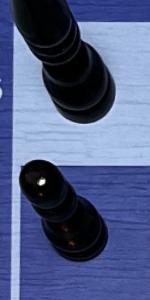
Label: Pawn_Black